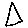
Label: triangle